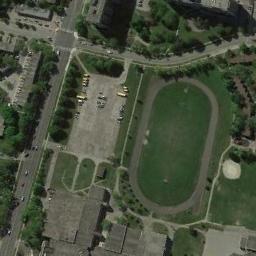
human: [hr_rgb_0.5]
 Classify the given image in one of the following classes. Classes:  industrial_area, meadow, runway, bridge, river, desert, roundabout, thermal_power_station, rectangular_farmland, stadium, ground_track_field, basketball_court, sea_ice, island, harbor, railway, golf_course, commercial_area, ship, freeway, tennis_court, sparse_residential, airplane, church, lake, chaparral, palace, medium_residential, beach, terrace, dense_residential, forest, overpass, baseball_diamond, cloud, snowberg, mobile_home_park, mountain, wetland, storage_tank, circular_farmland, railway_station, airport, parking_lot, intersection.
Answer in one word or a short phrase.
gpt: ground_track_field